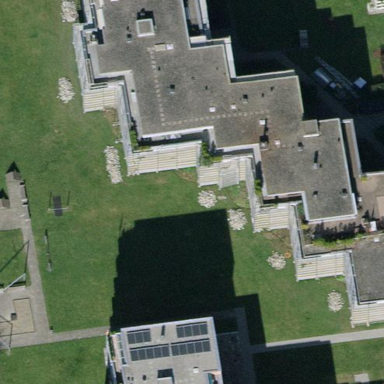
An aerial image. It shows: Flat-roofed apartment building.